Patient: sex M, age 37
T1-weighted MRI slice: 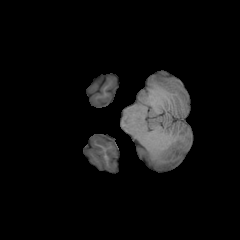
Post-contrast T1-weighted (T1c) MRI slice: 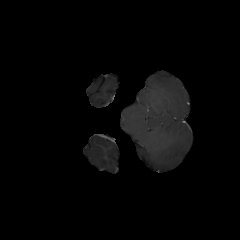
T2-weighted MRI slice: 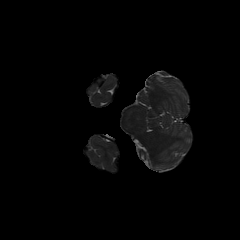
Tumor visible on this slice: no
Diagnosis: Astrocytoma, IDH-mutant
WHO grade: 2